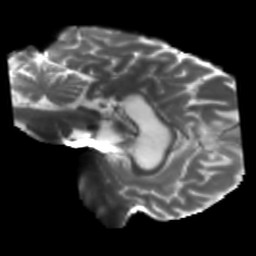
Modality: T2w
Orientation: sagittal
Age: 40
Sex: male
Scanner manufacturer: siemens
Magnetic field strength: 3 T
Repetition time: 5.25 s
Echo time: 0.08 s